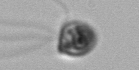
Label: flagellate_morphotype1